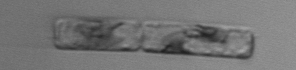
Label: Guinardia_delicatula